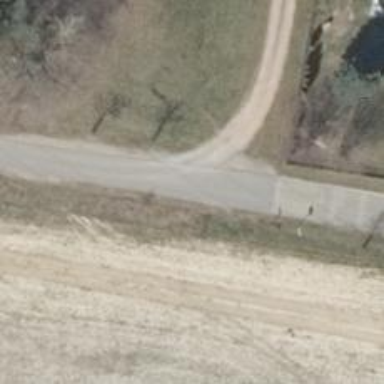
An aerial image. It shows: Unclassified paved road.